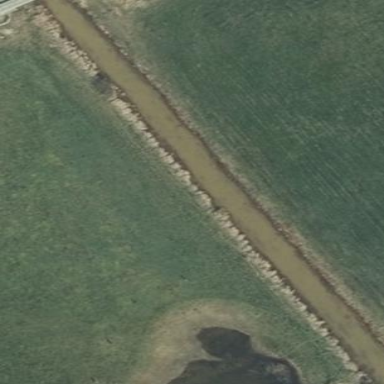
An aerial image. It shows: Reedbed in wetland area.